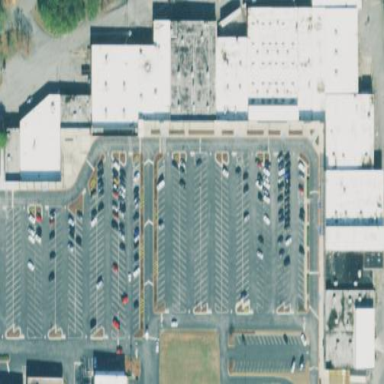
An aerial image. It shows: Retail building.